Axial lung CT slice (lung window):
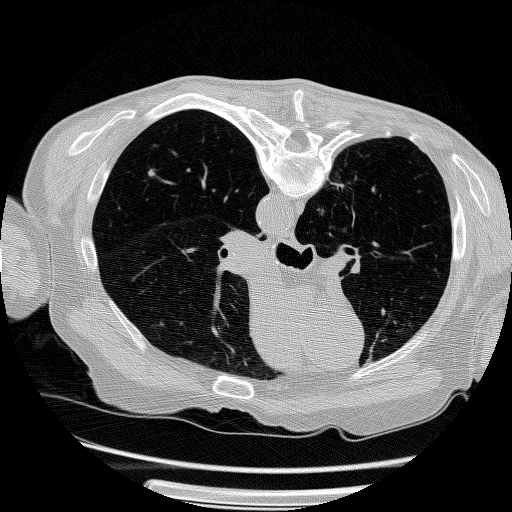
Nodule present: yes
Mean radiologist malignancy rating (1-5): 3